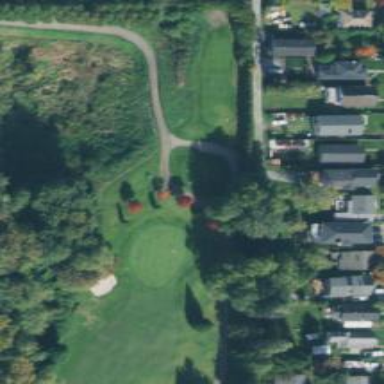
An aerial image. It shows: Path for golf carts.